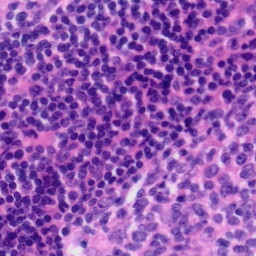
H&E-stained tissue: Tonsil